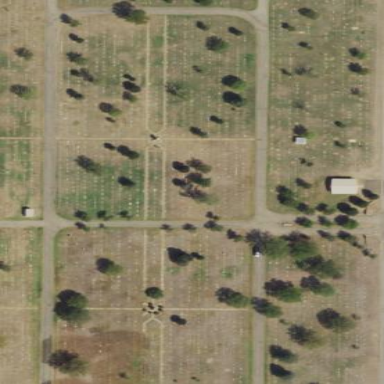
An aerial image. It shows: Cemetery.